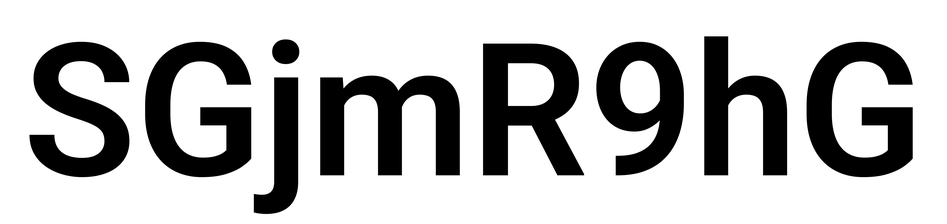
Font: Roboto_SemiBold